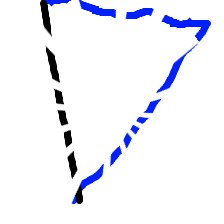
Shape: triangle